高一 · 立体几何学
如图 2-3-10 所示, 三棱雉 $A-S B C$ 中, $\angle B S C=90^{\circ}, \angle A S B=\angle A S C=60^{\circ}, S A=S B=S C$. 求直线 $A S$ 与平面 $S B C$ 所成的角.

图 2-3-10
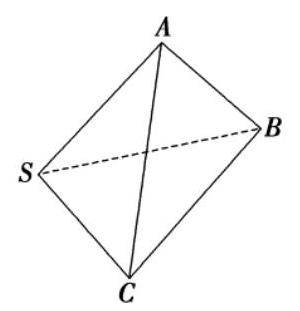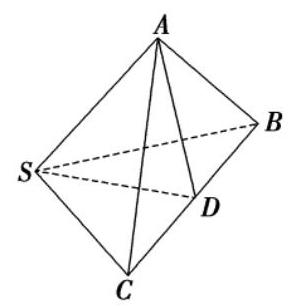
答案: $\angle A S B=\angle A S C=60^{\circ}, S A=S B=S C$,

所以 $\triangle A S B$ 与 $\triangle S A C$ 都是等边三角形. 因此 $A B=A C$.

如图所示, 取 $B C$ 的中点 $D$,

连接 $A D, S D$, 则 $A D \perp B C$.

设 $S A=a$, 则在 Rt $\triangle S B C$ 中, $B C=\sqrt{2} a, C D=S D=\frac{\sqrt{2}}{2} a$.

在 Rt $\triangle A D C$ 中, $A D=\sqrt{A C^{2}-C D^{2}}=\frac{\sqrt{2}}{2} a$.

则 $A D^{2}+S D^{2}=S A^{2}$ ，所以 $A D \perp S D$.

又 $B C \cap S D=D$, 所以 $A D \perp$ 平面 $S B C$.

因此 $\angle A S D$ 即为直线 $A S$ 与平面 $S B C$ 所成的角.

在 Rt $\triangle A S D$ 中, $S D=A D=\frac{\sqrt{2}}{2} a$,

所以 $\angle A S D=45^{\circ}$,

即直线 $A S$ 与平面 $S B C$ 所成的角为 $45^{\circ}$.